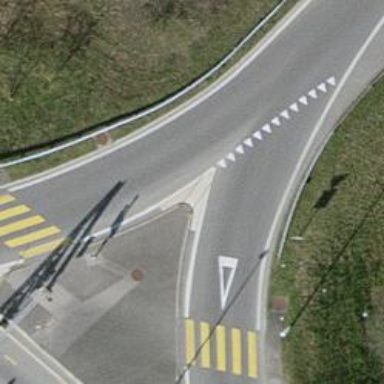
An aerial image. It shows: Road with "give way" sign.